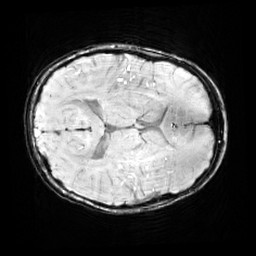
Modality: SWI
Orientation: axial
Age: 11
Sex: male
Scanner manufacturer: siemens
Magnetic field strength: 3 T
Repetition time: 0.027 s
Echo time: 0.02 s